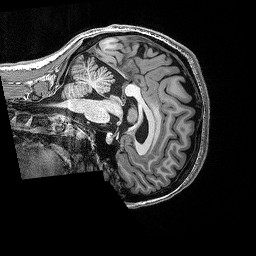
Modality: T1w
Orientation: sagittal
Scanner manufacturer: siemens
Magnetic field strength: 3 T
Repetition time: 2.53 s
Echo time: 0.0033 s